Interaction volume radius: 5 \u00c5
Interaction volume height: 40 \u00c5
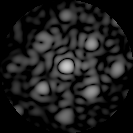
Disorder parameter: 0.3643